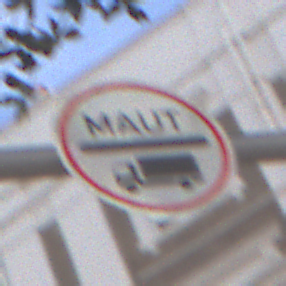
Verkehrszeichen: Mautpflicht
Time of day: MorningAfternoon
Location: Outdoor (Urban)
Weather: PartlyCloudy
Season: NotSpecified
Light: Natural